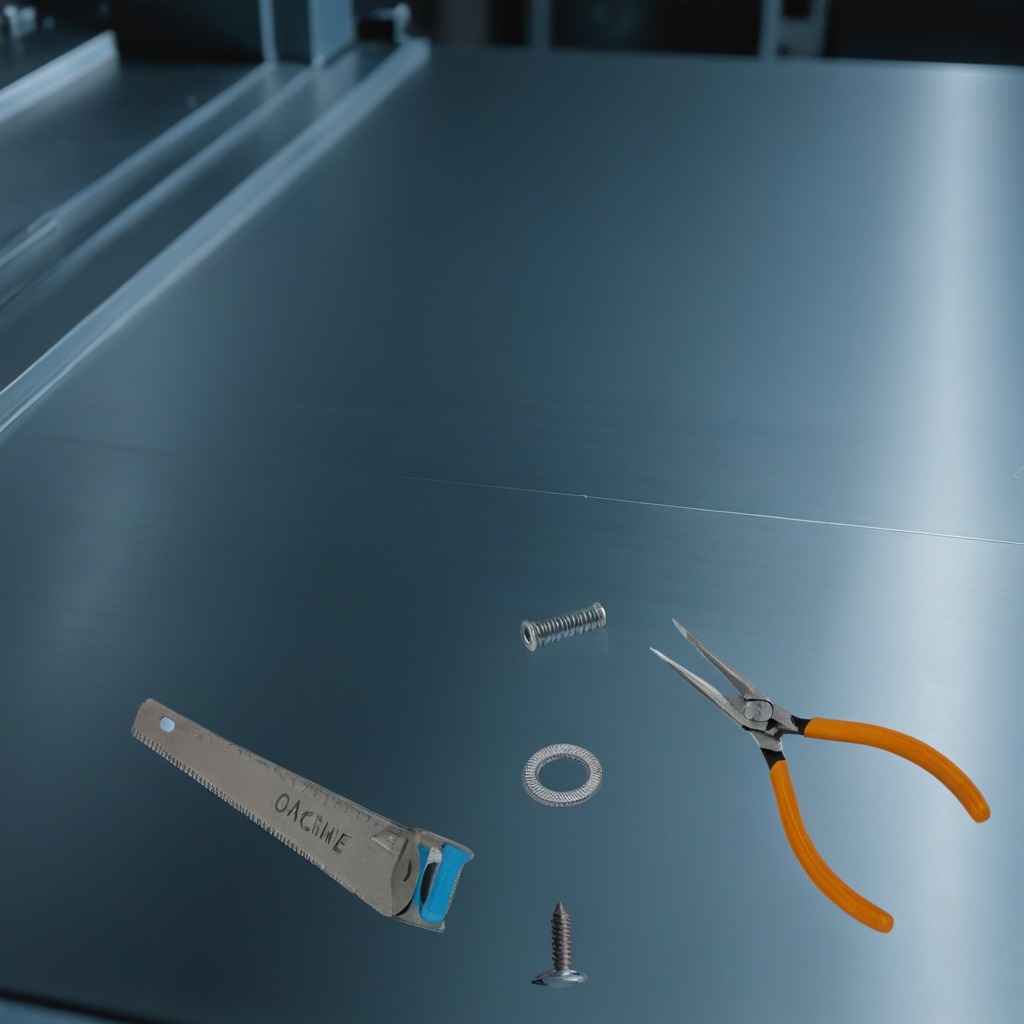
A metal washer, pliers, a coiled metal spring and a metal saw are lying on a metal table in a machine shop under fluorescent lights.